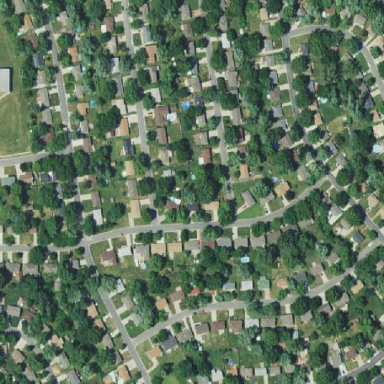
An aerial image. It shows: Residential area consisting of single-family homes.